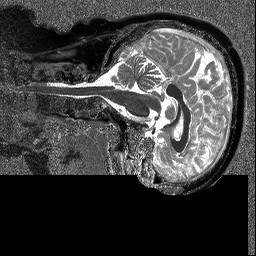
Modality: T1map
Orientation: sagittal
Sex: female